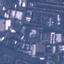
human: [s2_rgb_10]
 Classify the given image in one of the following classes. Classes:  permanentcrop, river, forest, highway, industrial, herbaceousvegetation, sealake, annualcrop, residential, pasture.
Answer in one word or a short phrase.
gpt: Industrial